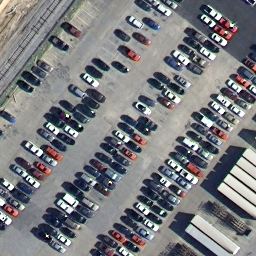
Label: parking lot